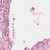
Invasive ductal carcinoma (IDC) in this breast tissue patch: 1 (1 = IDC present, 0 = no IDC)